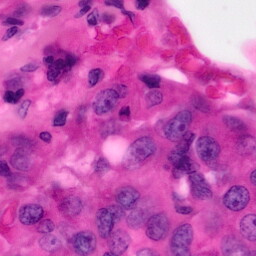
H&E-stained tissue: Pancreatic